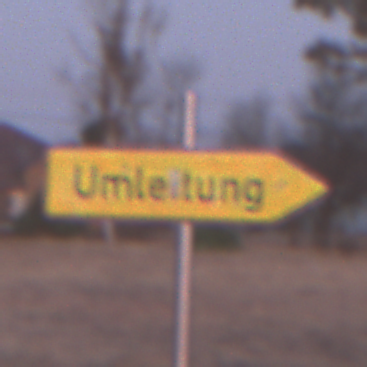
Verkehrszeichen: UmleitungswegweiserRechtsweisend
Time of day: SunriseSunset
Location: Outdoor (Nature)
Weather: Clear
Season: NotSpecified
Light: Natural